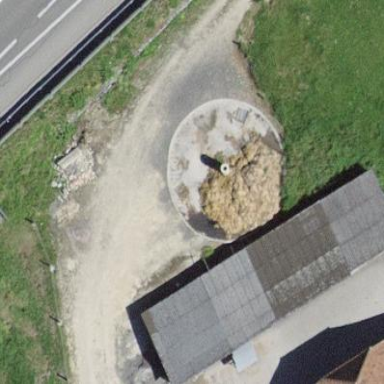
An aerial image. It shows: Garage.